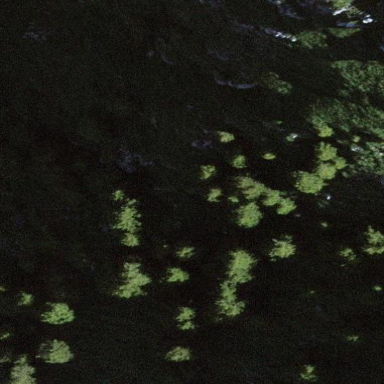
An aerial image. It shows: Patch of scrub vegetation.